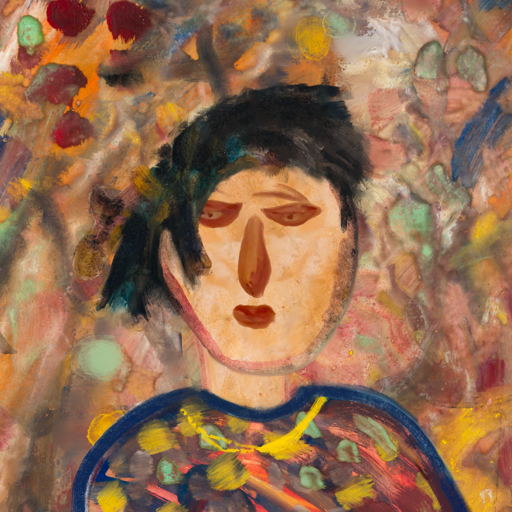
Background: Mother_And_Son_Mother, Head And Neck Front: Childish, Face Front: Pious_Lady, Bust: Mother_And_Son_Mother, Hair Front: Pipe, Head Accessory: Blank, Second Necklace: Blank, Necklace: Irani_1, Baby: Blank